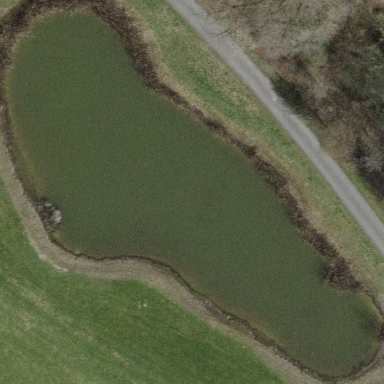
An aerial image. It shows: Water hazard on golf course.